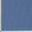
Piece: xx